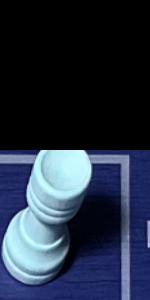
Label: Rook_White